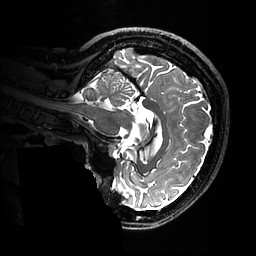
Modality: T2w
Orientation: sagittal
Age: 35
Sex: female
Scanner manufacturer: ge
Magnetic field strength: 3 T
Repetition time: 3.202 s
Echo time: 0.06623 s